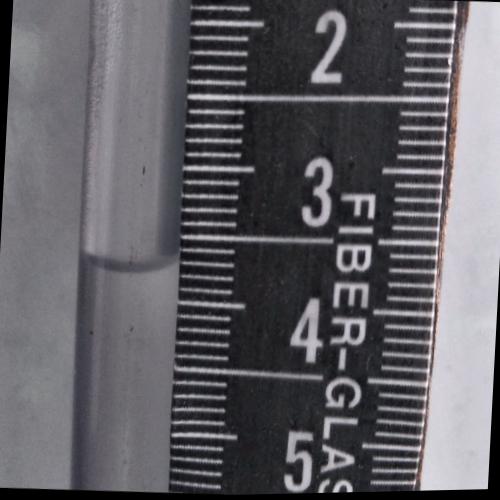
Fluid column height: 3.7 cm